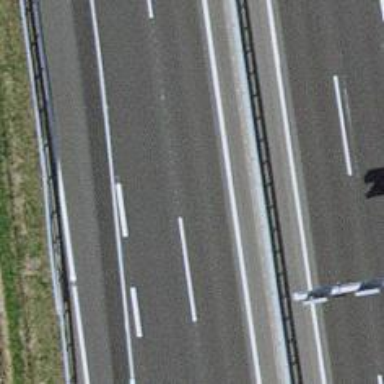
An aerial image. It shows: Motorway.